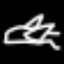
Label: airplane